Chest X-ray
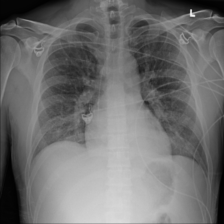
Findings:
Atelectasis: negative
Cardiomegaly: negative
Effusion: negative
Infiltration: positive
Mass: negative
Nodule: negative
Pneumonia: negative
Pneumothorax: negative
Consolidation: negative
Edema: negative
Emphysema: negative
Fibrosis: negative
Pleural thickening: negative
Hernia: negative